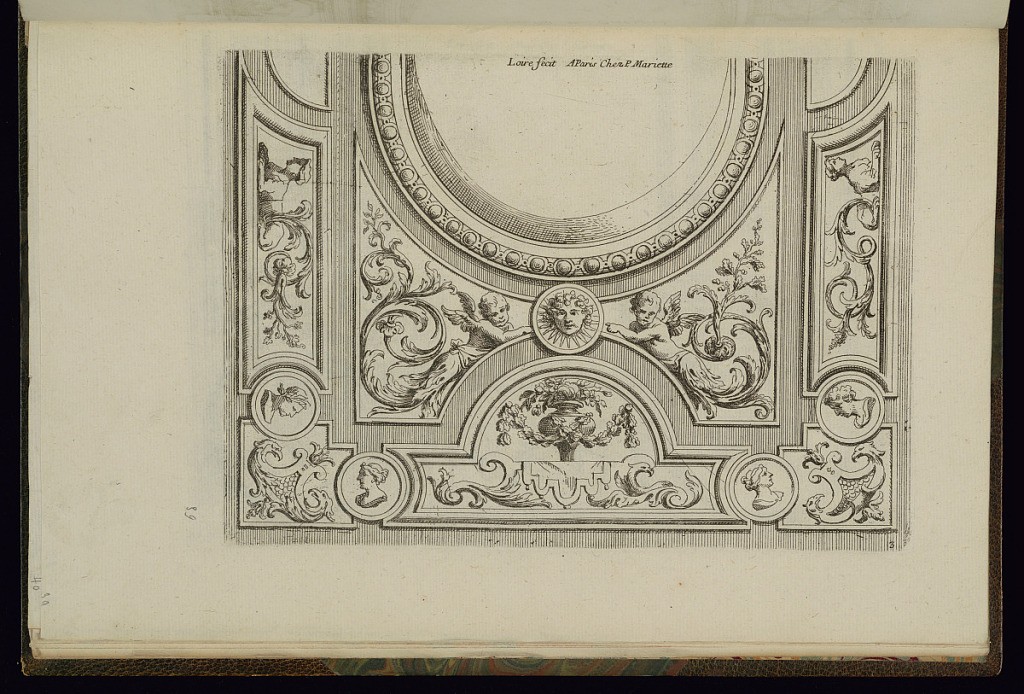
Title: Ceiling Design
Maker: Nicolas Pierre Loir, French, 1624 - 1679
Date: ca.1660–1713
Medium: Etching on paper
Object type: Print
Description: Design for a square or rectangular ceiling with a detailed view of one end. The center is blank and framed by a molding. The border is decorated with ornaments featuring winged-putti torsos, scrolling leaves (rinceaux), rosettes, foliate scrolls, roundel portraits, sphynx, vase, festoons of leaves, flowers, and fleurons. The plate is signed and numbered.